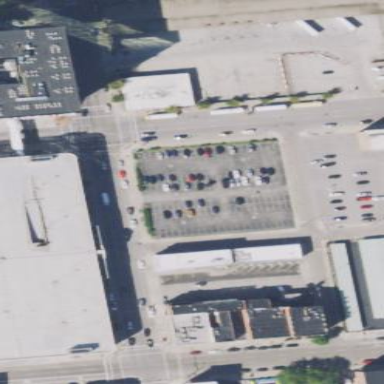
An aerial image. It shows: Parking area with surface.